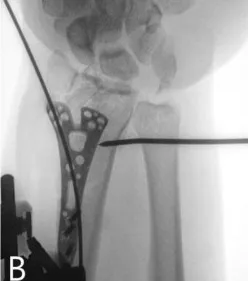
Intra-operative images of distal radius. B: This anteroposterior view shows the final outcome of stabilisation in theatre, with the external fixator attached. The transverse 2 mm wire was inserted to stabilise the distal radio-ulnar joint with the forearm in supination.
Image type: radiology (x_ray)